Interaction volume radius: 5 \u00c5
Interaction volume height: 10 \u00c5
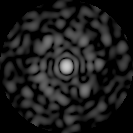
Disorder parameter: 0.8579